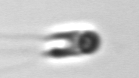
Label: Chrysochromulina_lanceolata